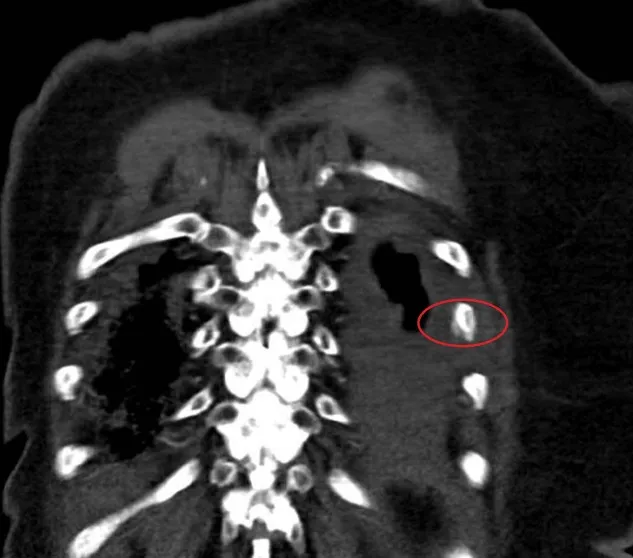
High-resolution axial CT image showing cortical disruption of left lateral rib 8.
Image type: radiology (ct)